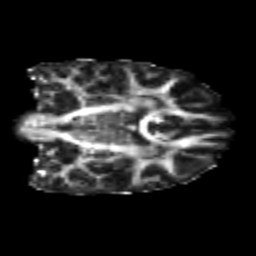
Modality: FA
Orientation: coronal
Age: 20
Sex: female
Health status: healthy
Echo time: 0.074 s